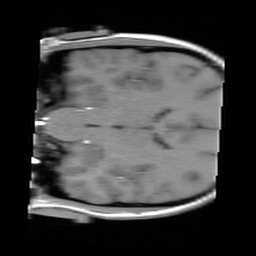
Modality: FLASH
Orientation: coronal
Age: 29
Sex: female
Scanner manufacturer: siemens
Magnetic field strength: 3 T
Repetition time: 0.245 s
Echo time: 0.0026 s